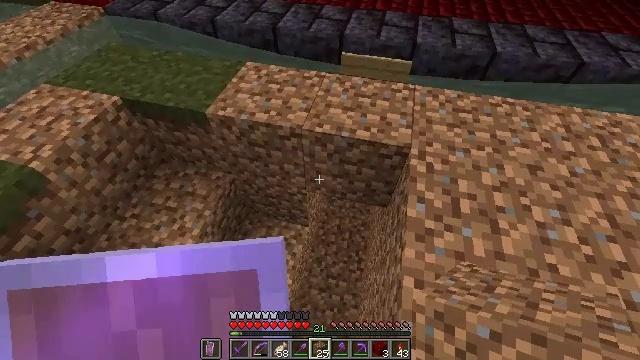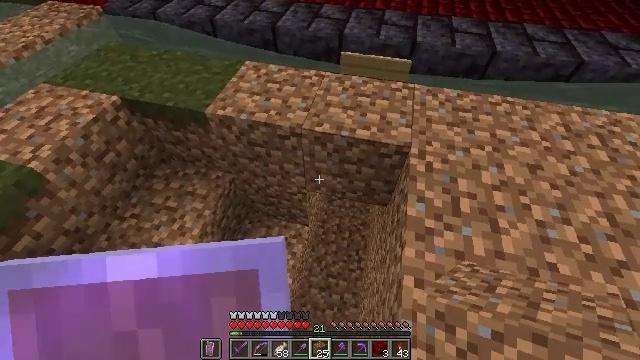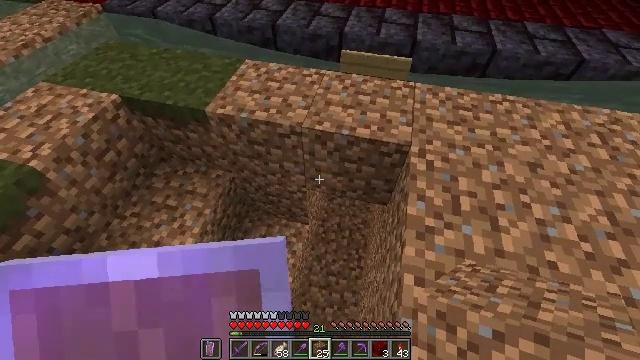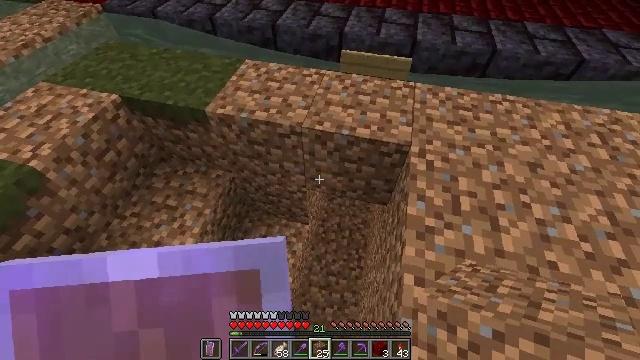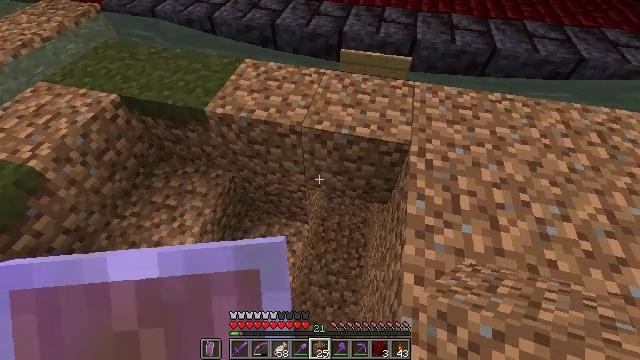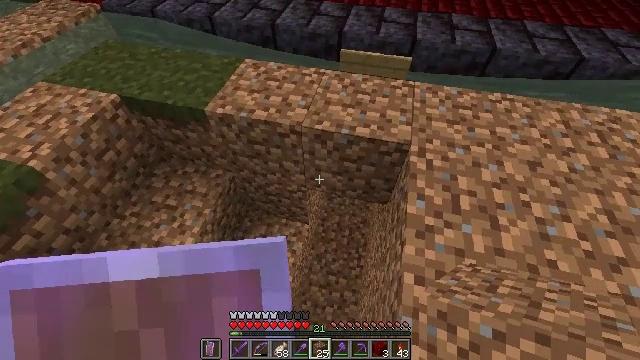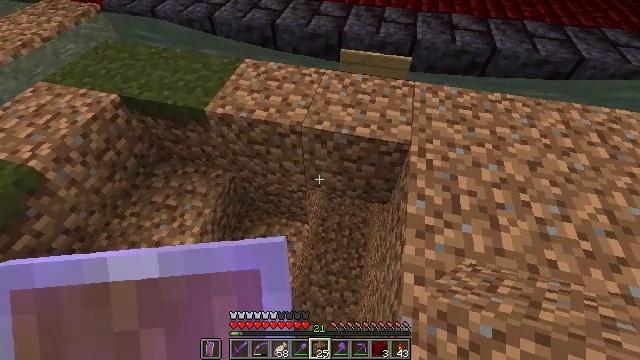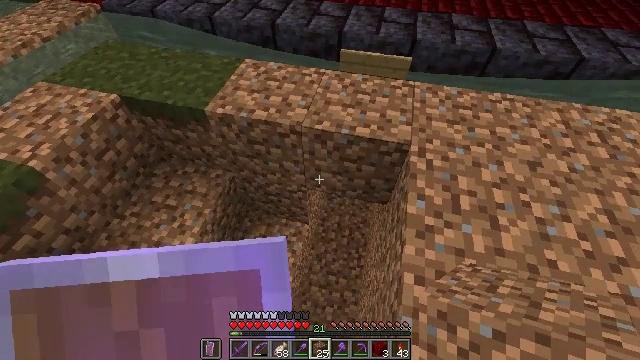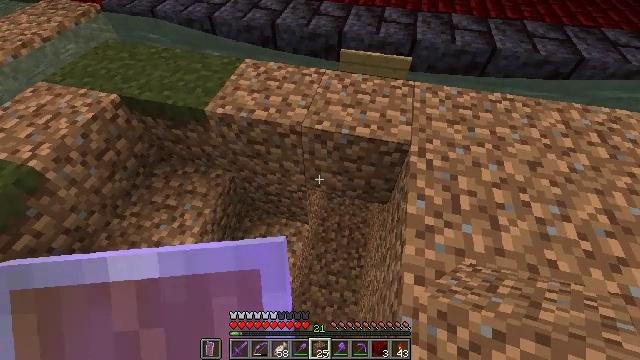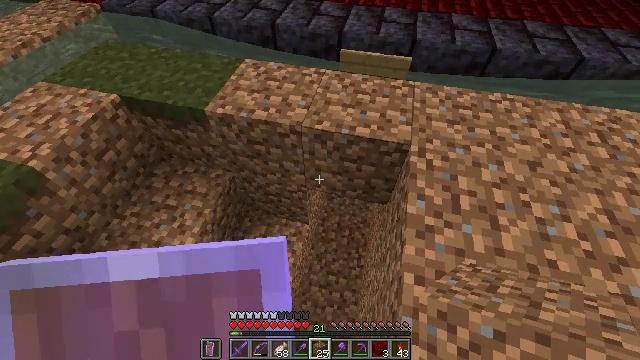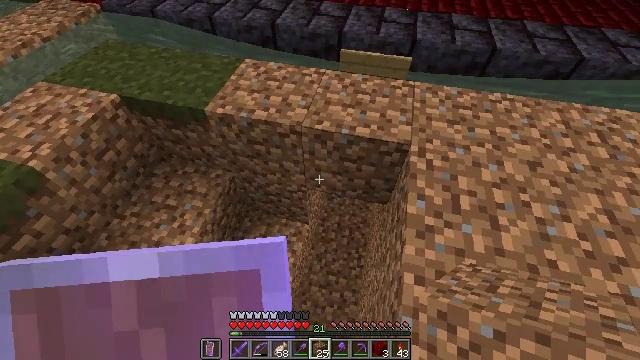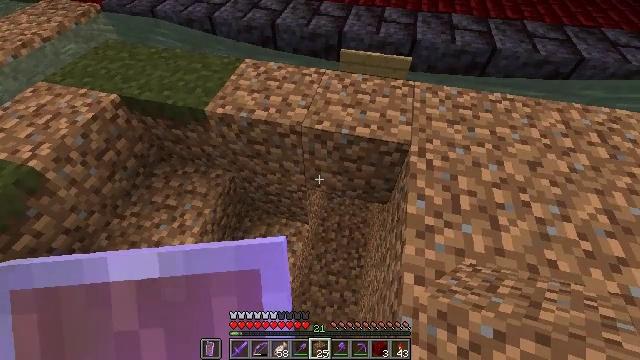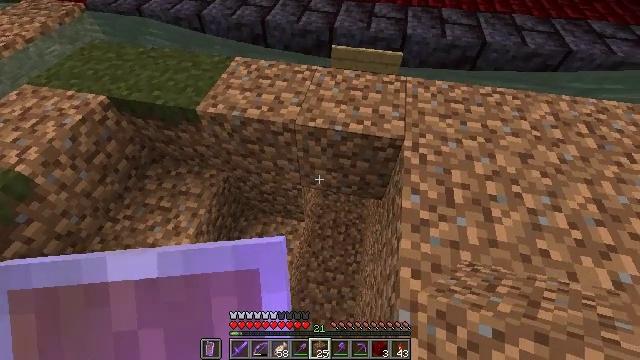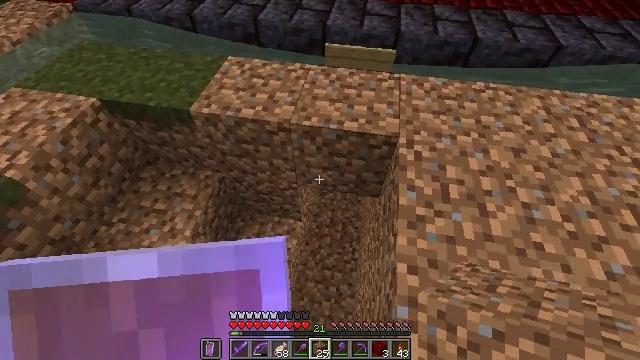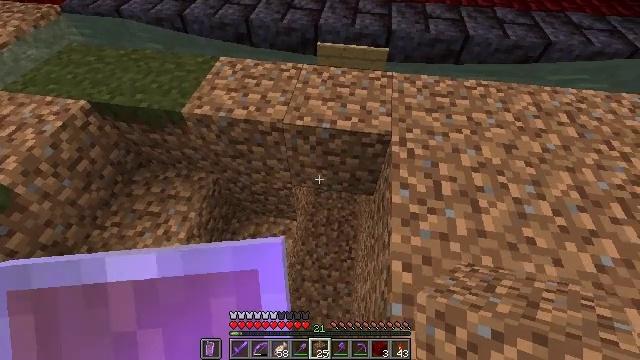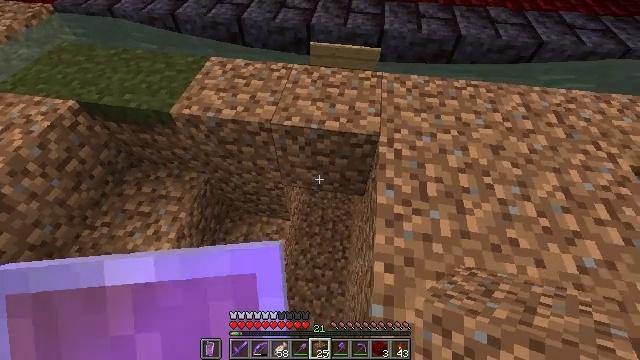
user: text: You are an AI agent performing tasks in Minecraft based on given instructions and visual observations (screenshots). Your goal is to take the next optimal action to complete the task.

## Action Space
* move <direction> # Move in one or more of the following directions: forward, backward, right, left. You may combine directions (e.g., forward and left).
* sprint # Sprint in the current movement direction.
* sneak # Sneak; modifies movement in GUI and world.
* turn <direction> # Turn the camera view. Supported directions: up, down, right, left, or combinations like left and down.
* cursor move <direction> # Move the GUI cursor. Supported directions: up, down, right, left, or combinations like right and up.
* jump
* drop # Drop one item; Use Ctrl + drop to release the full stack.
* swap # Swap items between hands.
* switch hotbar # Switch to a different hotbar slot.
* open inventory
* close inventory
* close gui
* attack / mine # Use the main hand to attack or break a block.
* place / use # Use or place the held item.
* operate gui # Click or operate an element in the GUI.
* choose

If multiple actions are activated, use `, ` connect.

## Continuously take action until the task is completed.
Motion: motion action
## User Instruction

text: Collect dirt by holding left button.
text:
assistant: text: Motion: no_op
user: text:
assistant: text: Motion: no_op
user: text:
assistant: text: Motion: no_op
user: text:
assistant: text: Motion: no_op
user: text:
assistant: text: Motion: no_op
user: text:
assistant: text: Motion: no_op
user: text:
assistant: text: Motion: no_op
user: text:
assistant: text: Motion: no_op
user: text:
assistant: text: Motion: no_op
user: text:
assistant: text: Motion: no_op
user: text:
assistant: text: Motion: no_op
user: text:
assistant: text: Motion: turn right
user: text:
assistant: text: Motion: turn right
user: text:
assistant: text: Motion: move right, turn right
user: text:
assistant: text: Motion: move right
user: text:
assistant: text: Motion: move right
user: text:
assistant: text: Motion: move back and move right
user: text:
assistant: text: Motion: move back
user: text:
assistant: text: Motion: move back
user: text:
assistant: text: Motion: no_op
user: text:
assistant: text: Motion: no_op
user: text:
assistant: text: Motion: no_op
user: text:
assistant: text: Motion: no_op
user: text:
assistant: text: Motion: no_op
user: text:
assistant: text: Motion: no_op
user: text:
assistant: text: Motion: turn right
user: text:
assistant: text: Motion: turn right
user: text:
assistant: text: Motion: turn right
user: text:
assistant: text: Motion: no_op
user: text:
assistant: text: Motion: no_op